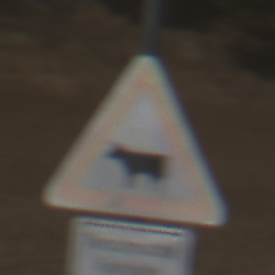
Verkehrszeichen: ViehtriebRechts
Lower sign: HinweiseAufGefahrenDurchVerbaleAngabe4
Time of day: MorningAfternoon
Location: Outdoor (Nature)
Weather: PartlyCloudy
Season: NotSpecified
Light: Natural